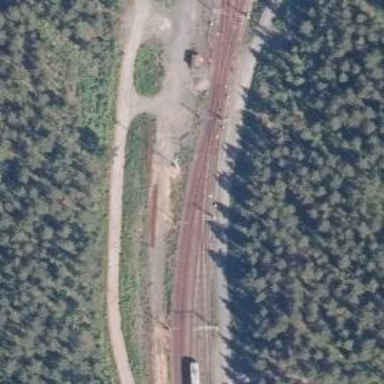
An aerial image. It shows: Rail yard with electrified contact lines for railway operations.